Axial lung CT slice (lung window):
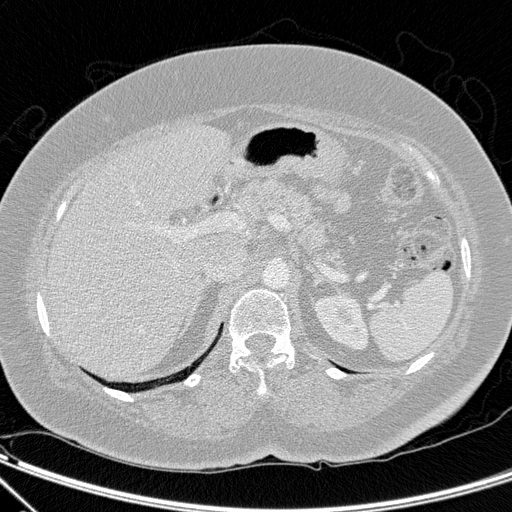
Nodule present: no